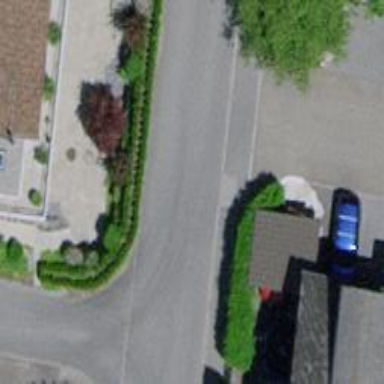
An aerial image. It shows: Hedge acting as barrier.